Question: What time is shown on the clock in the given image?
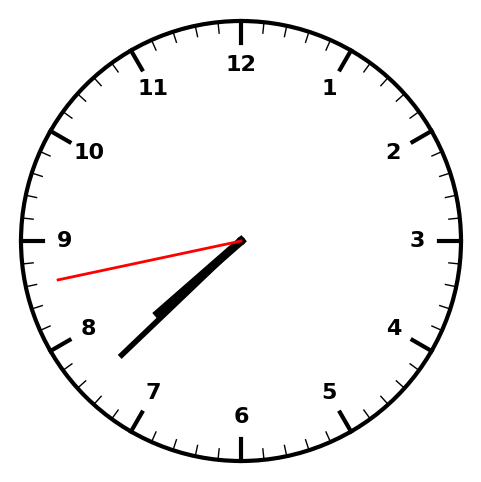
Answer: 07:37:43